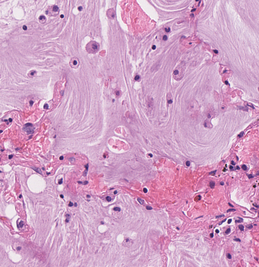
Tumor epithelial tissue: no
Tumor-associated stroma tissue: no
Normal tissue: yes